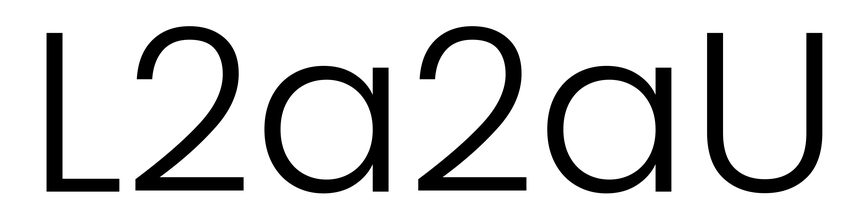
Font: Poppins-Light